Question: I made one android application that needs to connect one local database provided by wamp server. First using the android virtual device (AVD) my IP to connect the server first time used to be: '10.0.2.2'. My AVD was connecting fine, but when I tried to connect direct on my device he wasn't finding the local server with this '10.0.2.2' IP. At this point I've changed IP to '192.168.1.5' which was my LAN cable IP, both device and AVD were running without problems... but sometimes I need to change my connection to wifi, which changes the IP..also, I realized that fix one IP in my source code will be a problem to release the android app, since other people will have other LAN IP address.
To solve this problem, I've started to look for a solution, such as acquire the LAN IP dynamically. For this purpose I built this Java application as test:
'''
public class test {
public static void main(String[] args) throws Exception
{
String roundHost = null;
Enumeration<NetworkInterface> n = NetworkInterface.getNetworkInterfaces();
for (; n.hasMoreElements();)
{
NetworkInterface e = n.nextElement();
Enumeration<InetAddress> a = e.getInetAddresses();
for (; a.hasMoreElements();)
{
InetAddress addr = a.nextElement();
if (addr.isSiteLocalAddress()){
String pureHost = addr.getByName(addr.getHostName()).toString();
roundHost = addr.getHostAddress();
pureHost = pureHost.substring(addr.getHostName().length()+1);
if(!roundHost.equals(pureHost))
break;
}
}
}
System.out.println(roundHost);
}
}
'''
As output, this java application gives me my correct LAN wifi IP or even my LAN cable IP which is '192.168.1.3' or '192.168.1.7'. From here I made one "IPParser" to use on my android app:
'''
public class IPParser {
String pureHost, roundHost = null;
public IPParser() throws UnknownHostException{
Enumeration<NetworkInterface> n = null;
try {
n = NetworkInterface.getNetworkInterfaces();
} catch (SocketException e1) {
e1.printStackTrace();
}
for (; n.hasMoreElements();)
{
NetworkInterface e = n.nextElement();
Enumeration<InetAddress> a = e.getInetAddresses();
for (; a.hasMoreElements();)
{
InetAddress addr = a.nextElement();
if (addr.isSiteLocalAddress()){
pureHost = addr.getByName(addr.getHostName()).toString();
roundHost = addr.getHostAddress();
pureHost = pureHost.substring(addr.getHostName().length()+1);
if(!roundHost.equals(pureHost))
break;
}
}
}
}
public String returnIp() {
return roundHost;
}
}
'''
As you can see it's pretty similar; the difference is just some structural changes to adapt the needed syntax. And now comes the real problem: When I try to run this parser inside my AVD, my ip is '10.0.2.15' and running directly in my device the ip return is '192.168.1.6' - Obviously the android app is crashing because it can't find the local server to connect.
My IP config information:

I'm not an expert in network, so I ask, take it easy and if I said something technically wrong or adjacents please edit and correct me..finally I ask:
Why this is happening and what's possible to do to solve this problem?
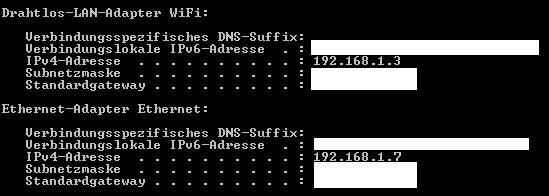
Answer: The IPs you mention ('10.0.2.2' and '192.168.1.5') are from two different networks, which makes sense since the <URL> states that:
> Each instance of the emulator runs behind a virtual router/firewall
service that isolates it from your development machine's network
interfaces and settings and from the internet. An emulated device can
not see your development machine or other emulator instances on the
network. Instead, it sees only that it is connected through Ethernet
to a router/firewall.The virtual router for each instance manages the 10.0.2/24 network
address space -- all addresses managed by the router are in the form of
10.0.2., where is a number. Addresses within this space are pre-allocated by the emulator/router as follows:
What this means is that when using the AVD there is a that is created which the device and the computer are part of. In your case your local machine takes the address '10.0.2.2' in this virtual network and the AVD '10.0.2.15'. But when you connect directly through your device, the computer's IP (as well as the device's) is in the LAN's address space (i.e. '192.168.1.5' and '192.168.1.6').
The code you posted resolves the IP address of the host, but if you want the device to resolve automatically the server's IP address and you can guarantee they will always be both connected to the same LAN, then you can use (I didn't find a really good source but you can start <URL>. This type of communication sends a UDP datagram to the network to a specific multicast IP address and port, to which other devices in the network are listening. I've used this scheme in an Android application that needed to find a computer in the network so I know for a fact that it works. I can share some code if you need to.
---
## EDIT
The following snippets of code are the ones that implement the search of computers in the network. The Android application this was used in could control the mouse and keyboard of any computer in the network that had the server application running.
'''
public void findComputers(View v) {
try {
int port = 4444;
String multicastAddr = "224.168.1.0";
DatagramSocket socket = new DatagramSocket(port);
socket.setSoTimeout(300);
InetAddress group = InetAddress
.getByName(multicastAddr);
DatagramPacket packet = new DatagramPacket(new byte[] { 1 }, 1,
group, port);
socket.send(packet);
// Give time to the servers to respond
Thread.sleep(100);
while (true) {
try {
// Listen for the servers responses
byte[] buffer = new byte[256];
packet = new DatagramPacket(buffer, buffer.length);
socket.receive(packet);
String data = new String(packet.getData());
// Information sent from servers include the host's name
// and IP addres separated by a semicolon.
String[] parts = data.split(";");
// Add a server to the result list.
Computer computer = new Computer(parts[1].trim(),
parts[0].trim());
this.computers.put(computer.getName(), computer);
} catch (InterruptedIOException ex) {
break;
}
}
socket.close();
} catch (SocketException e) {
e.printStackTrace();
} catch (IOException e) {
e.printStackTrace();
} catch (InterruptedException e) {
e.printStackTrace();
}
String output = "No computers found.";
if (this.computers.size() > 0) {
output = this.computers.size() + " computer(s) found.";
this.fillComputers();
}
Toast.makeText(this, output, Toast.LENGTH_SHORT).show();
}
'''
'''
import java.io.IOException;
import java.net.DatagramPacket;
import java.net.InetAddress;
import java.net.MulticastSocket;
/**
* Receives UDP broadcast packets in the default port requesting for server name
* and IP, broadcasting the information in return.
*
* @author jfacorro
*
*/
public class NameResolverService extends Thread {
private InetAddress localAddress = null;
private byte[] localAddressData = null;
private MulticastSocket socket = null;
private boolean exit = false;
public NameResolverService() {
}
public void exit() {
this.exit = true;
this.socket.close();
}
@Override
public void run() {
try {
int port = 4444;
String multicastAddr = "224.168.1.0";
// Get current address
this.localAddress = InetAddress.getLocalHost();
this.socket = new MulticastSocket(port);
InetAddress group = InetAddress.getByName(multicastAddr);
this.socket.joinGroup(group);
this.localAddressData = (this.localAddress.getHostAddress() + ";" + this.localAddress
.getHostName()).getBytes();
} catch (IOException ex) {
this.notified.notified(ex.getMessage());
ex.printStackTrace();
}
while (!this.exit) {
try {
byte[] buffer = new byte[1];
DatagramPacket packet = new DatagramPacket(buffer,
buffer.length);
socket.receive(packet);
InetAddress address = packet.getAddress();
int port = packet.getPort();
packet = new DatagramPacket(this.localAddressData,
this.localAddressData.length, address, port);
socket.send(packet);
} catch (IOException e) {
if(!this.exit)
e.printStackTrace();
}
}
this.socket.close();
}
}
'''